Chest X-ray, PA view. Patient: 13 years old, sex F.
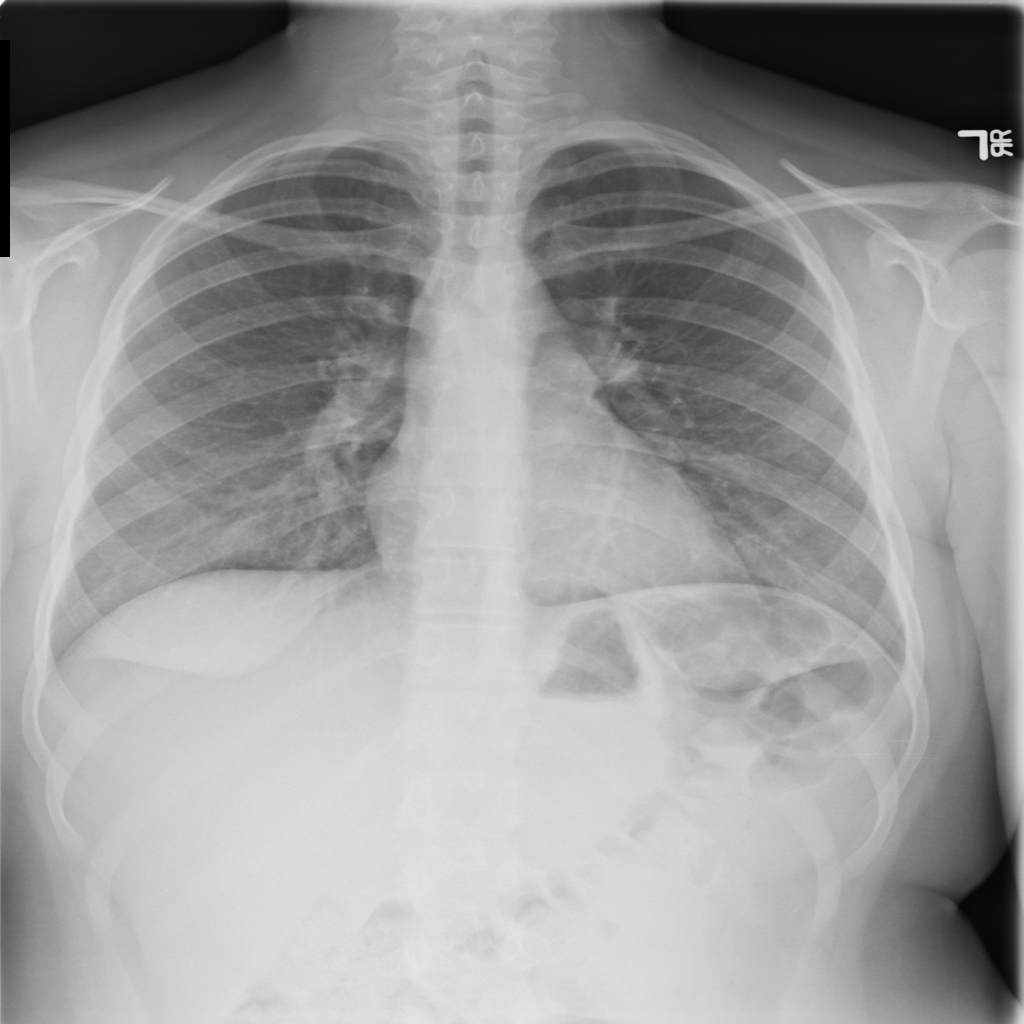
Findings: No Finding